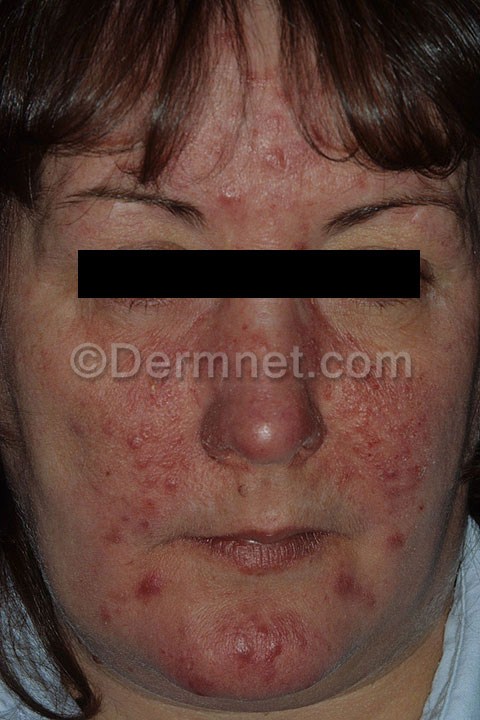
Disease: Acne and Rosacea Photos